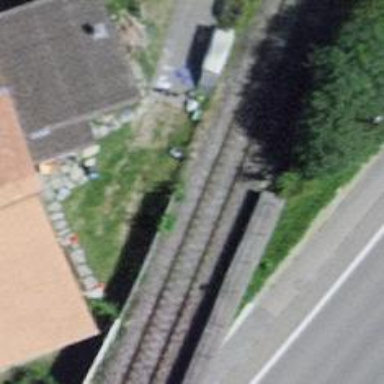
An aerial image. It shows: Single-track railway with electrified contact lines.